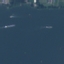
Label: SeaLake